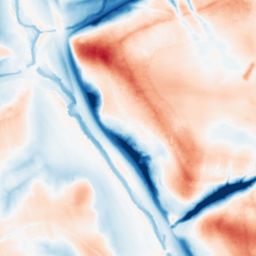
Category: multiscale
Decomposition family: dog_multiscale
Decomposition parameters: sigma_ratio: 2
n_scales: 5
base_sigma: 0.5
Upsampling method: lanczos
Upsampling parameters: scale: 2
Upsampling scale: 2